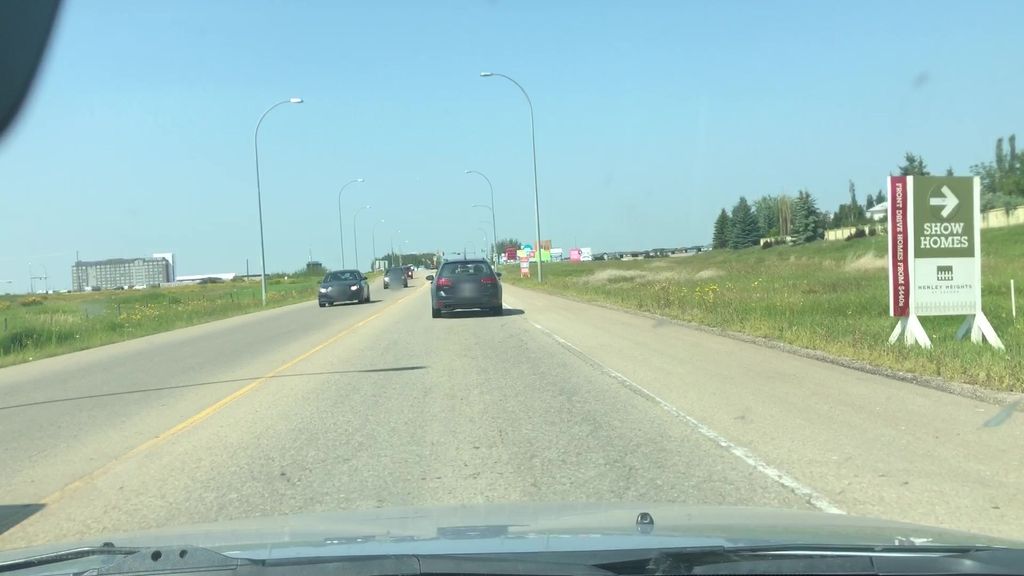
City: edmonton